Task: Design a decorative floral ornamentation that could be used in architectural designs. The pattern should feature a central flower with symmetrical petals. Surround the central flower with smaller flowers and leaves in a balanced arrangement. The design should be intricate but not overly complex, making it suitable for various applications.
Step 1367:
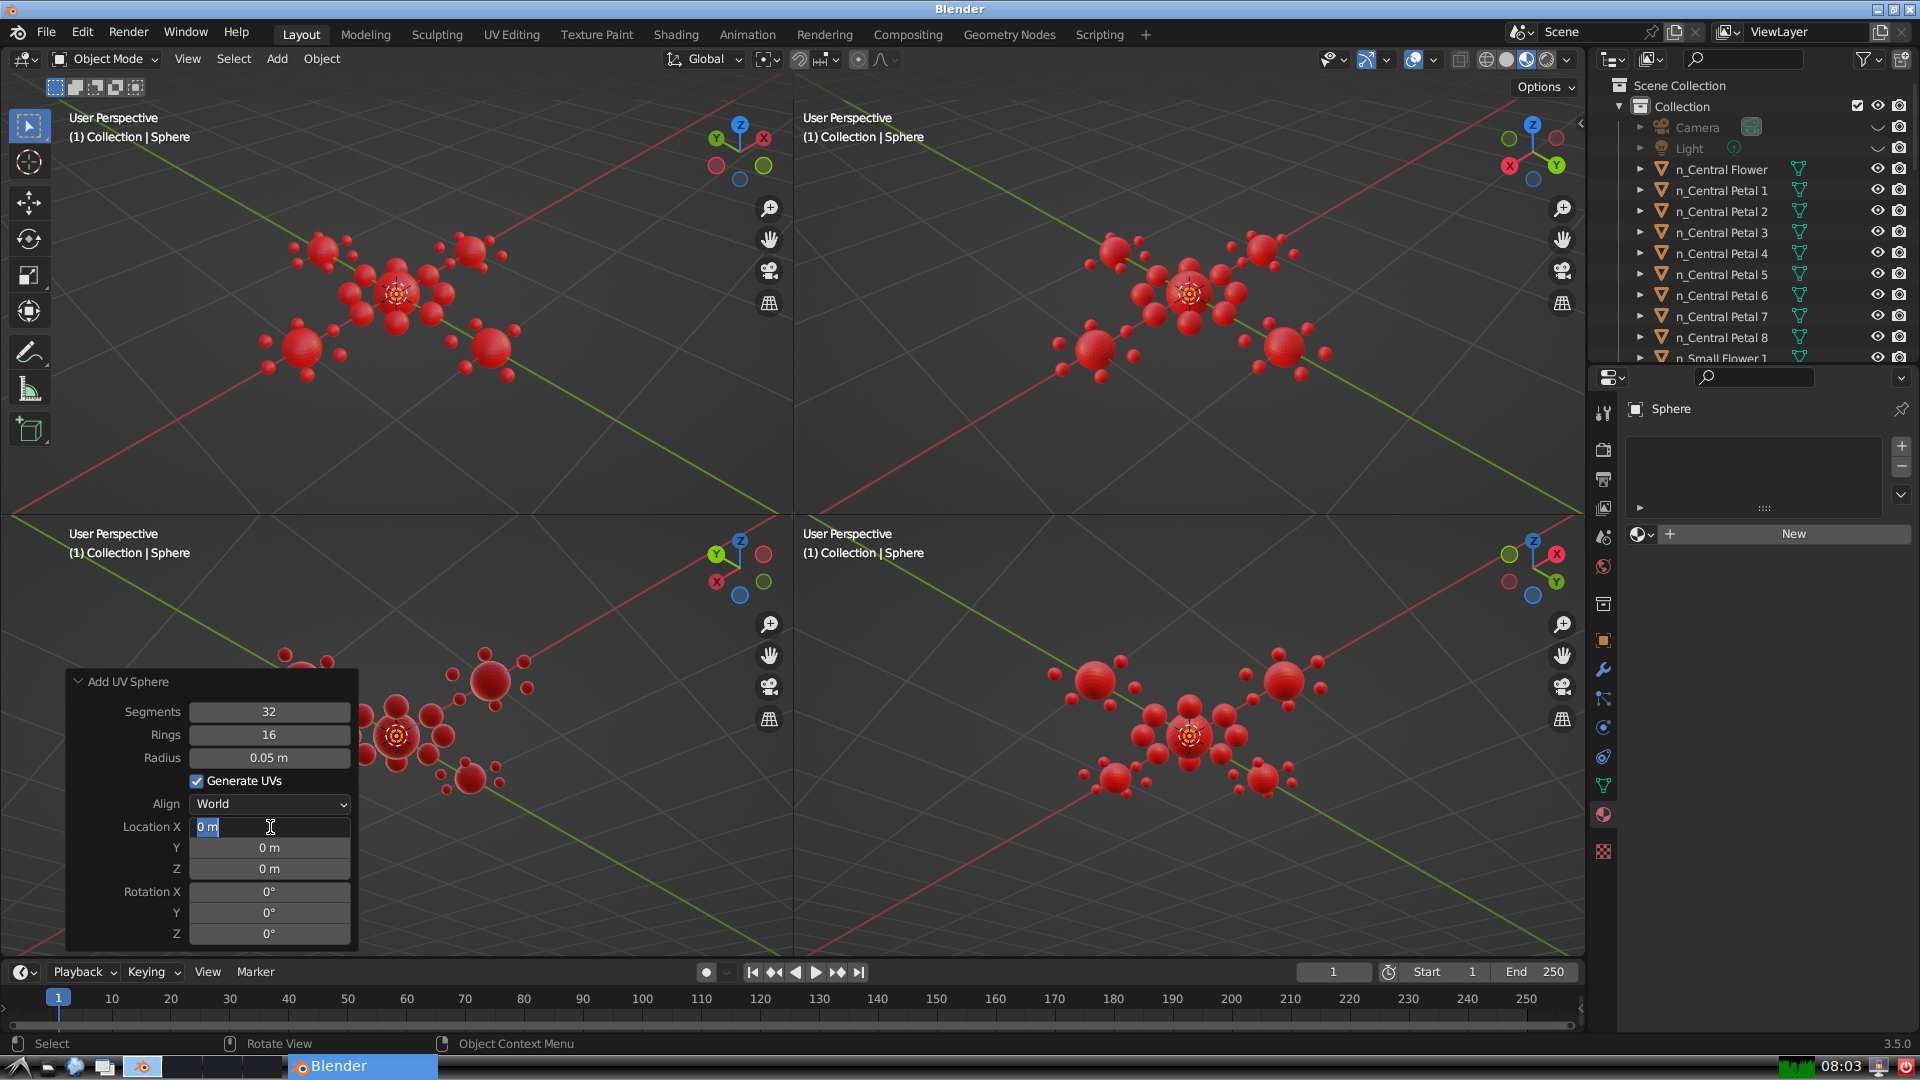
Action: input_text: 0.14999999999999983